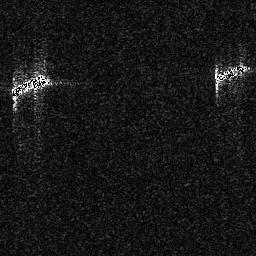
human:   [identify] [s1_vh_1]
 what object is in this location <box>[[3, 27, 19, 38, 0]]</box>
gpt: <ref>1 medium ship at the left</ref>